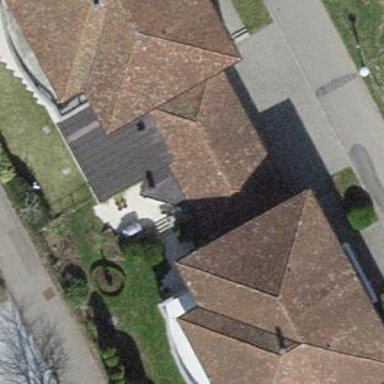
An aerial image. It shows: Group of garages.